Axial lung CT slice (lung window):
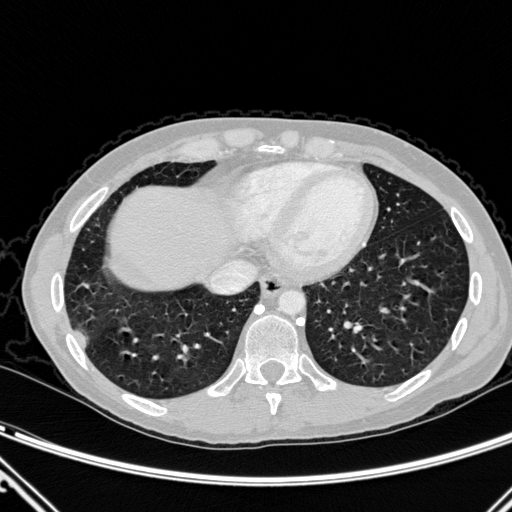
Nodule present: no